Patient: sex M, age 44
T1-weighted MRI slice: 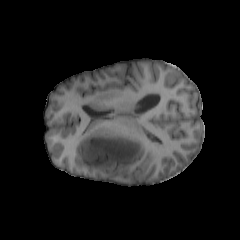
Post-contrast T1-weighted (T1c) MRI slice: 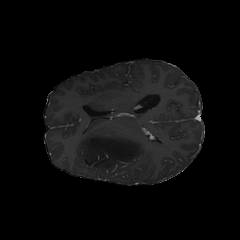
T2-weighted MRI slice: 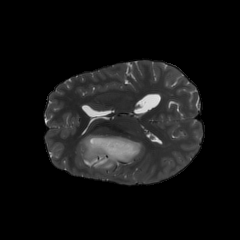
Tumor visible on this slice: yes
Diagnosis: Astrocytoma, IDH-mutant
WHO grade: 3